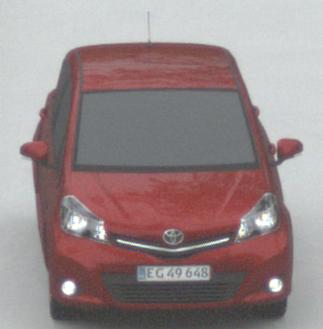
Make: Toyota
Model: Yaris 1.0
Detailed model: Yaris (XP9)
Model produced from: 2009/01
Model produced until: 2010/10
Doors: 3
Color: red
Road condition: dry road
Daytime: midday
Contrast: low contrast